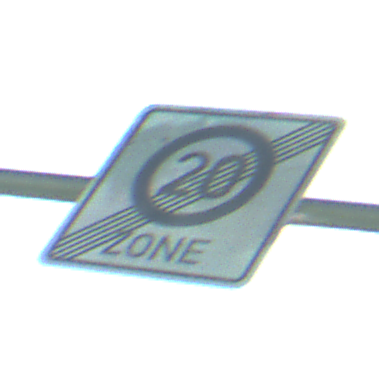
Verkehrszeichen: EndeZone20
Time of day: MorningAfternoon
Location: Outdoor (Nature)
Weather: PartlyCloudy
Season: NotSpecified
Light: Natural